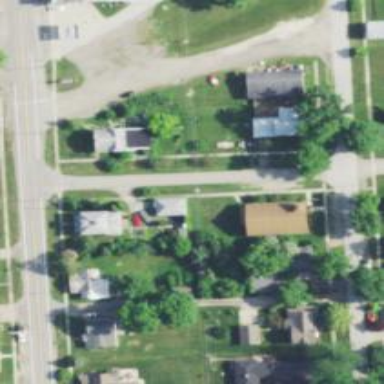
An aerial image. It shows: Residential road.